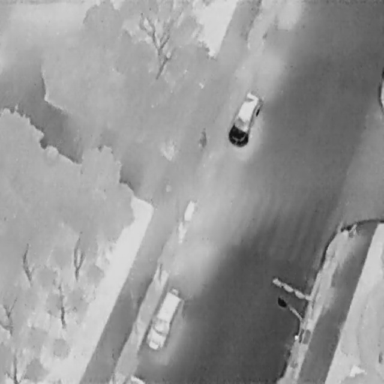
There are two Cars in the infrared image.